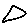
Label: triangle